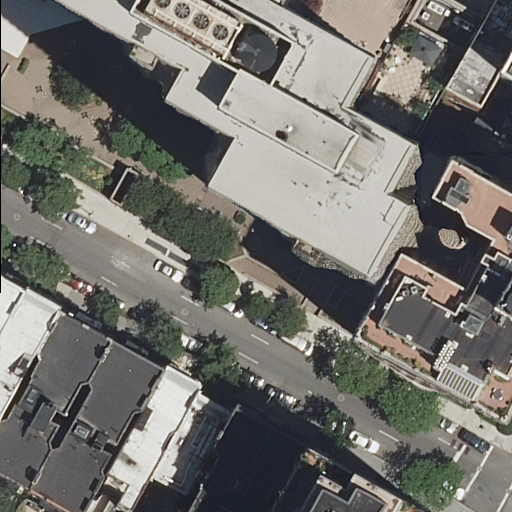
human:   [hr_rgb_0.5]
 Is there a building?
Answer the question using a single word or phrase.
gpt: yes

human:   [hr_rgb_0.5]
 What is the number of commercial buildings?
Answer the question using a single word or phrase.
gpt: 0

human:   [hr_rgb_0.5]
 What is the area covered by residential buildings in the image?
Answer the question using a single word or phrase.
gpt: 5055m2

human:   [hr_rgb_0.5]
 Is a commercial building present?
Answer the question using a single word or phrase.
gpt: no

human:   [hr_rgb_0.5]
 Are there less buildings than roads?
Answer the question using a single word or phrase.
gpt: no

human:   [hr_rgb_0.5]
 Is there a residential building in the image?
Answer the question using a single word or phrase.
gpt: yes

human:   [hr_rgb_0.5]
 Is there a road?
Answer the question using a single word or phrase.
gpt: yes

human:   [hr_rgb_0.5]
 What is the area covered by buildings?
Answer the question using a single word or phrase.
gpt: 5055m2

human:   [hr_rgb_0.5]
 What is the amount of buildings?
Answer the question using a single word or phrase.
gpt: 10

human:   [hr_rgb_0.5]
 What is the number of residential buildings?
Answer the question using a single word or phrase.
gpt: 10

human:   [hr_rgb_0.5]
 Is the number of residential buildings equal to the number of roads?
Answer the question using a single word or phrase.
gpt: no

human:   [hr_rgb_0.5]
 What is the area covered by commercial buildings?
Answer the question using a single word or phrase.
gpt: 0m2

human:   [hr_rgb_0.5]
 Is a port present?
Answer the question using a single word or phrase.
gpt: no

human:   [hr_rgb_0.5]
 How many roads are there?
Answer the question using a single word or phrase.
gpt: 4

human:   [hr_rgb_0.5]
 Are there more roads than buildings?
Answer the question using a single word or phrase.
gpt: no

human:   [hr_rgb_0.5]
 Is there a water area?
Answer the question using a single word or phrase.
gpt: no

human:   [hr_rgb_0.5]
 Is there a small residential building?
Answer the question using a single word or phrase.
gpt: yes

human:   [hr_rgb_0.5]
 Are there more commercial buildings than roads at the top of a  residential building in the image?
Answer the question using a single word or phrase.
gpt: no

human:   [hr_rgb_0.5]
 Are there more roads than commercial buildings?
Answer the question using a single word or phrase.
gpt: yes

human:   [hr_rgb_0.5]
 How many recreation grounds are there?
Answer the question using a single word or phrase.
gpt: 0

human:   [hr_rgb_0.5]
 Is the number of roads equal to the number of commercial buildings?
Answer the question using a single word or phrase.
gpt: no

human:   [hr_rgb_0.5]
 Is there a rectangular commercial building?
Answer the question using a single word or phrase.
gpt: no

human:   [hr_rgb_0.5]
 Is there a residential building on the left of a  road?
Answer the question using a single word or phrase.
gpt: yes

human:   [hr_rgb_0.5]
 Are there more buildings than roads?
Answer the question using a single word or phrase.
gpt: yes

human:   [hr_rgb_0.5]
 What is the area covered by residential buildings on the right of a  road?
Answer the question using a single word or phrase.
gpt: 1044m2

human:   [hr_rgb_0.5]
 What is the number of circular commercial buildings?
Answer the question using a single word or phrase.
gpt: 0

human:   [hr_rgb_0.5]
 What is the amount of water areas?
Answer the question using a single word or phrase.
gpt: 0

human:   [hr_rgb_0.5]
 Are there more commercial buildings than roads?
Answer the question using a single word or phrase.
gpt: no

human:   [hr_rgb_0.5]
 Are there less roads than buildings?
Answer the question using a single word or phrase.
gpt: yes

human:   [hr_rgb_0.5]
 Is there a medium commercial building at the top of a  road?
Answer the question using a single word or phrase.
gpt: no

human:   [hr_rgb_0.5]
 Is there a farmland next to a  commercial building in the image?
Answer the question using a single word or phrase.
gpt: no

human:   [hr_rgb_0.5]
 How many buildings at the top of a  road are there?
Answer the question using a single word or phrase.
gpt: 4

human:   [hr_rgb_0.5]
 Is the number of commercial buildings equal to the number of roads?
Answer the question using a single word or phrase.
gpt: no

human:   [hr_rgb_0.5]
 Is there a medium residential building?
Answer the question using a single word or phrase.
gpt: yes

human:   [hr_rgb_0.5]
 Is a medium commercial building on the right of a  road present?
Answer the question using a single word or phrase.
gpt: no

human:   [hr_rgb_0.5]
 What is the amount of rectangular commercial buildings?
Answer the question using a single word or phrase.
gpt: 0

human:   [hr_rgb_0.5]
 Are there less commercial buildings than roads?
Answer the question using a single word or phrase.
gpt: yes

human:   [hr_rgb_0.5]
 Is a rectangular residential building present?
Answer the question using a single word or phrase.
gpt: yes

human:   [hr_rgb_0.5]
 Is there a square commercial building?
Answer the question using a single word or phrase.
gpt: no

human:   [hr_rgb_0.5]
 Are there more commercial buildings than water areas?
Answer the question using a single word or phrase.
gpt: no

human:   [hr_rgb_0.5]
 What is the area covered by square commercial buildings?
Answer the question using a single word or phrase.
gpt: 0m2

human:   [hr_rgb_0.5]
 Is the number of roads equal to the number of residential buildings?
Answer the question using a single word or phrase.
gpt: no

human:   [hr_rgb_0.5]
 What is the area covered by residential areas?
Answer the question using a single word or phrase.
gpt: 0m2

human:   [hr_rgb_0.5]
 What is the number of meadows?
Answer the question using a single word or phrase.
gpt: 0

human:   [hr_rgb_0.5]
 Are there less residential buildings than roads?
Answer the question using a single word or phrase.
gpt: no

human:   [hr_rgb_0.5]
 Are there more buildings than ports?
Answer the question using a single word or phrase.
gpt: yes

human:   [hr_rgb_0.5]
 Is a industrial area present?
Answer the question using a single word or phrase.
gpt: no

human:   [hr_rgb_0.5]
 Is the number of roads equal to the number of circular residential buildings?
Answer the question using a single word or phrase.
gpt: no

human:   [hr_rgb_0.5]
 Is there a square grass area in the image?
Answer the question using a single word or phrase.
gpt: no

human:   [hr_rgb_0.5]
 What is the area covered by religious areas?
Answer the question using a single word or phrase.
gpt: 0m2

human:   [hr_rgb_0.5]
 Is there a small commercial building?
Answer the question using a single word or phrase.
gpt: no

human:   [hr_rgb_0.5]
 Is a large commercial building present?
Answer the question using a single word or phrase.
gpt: no

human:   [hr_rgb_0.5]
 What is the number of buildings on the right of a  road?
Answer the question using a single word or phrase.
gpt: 4

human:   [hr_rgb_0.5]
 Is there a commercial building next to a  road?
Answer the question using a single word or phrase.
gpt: no

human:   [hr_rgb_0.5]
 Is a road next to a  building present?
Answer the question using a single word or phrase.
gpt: yes

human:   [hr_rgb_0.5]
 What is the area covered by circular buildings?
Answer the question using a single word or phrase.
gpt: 0m2

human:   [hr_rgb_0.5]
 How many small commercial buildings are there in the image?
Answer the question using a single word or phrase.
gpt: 0

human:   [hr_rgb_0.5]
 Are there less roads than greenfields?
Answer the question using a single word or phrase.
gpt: no

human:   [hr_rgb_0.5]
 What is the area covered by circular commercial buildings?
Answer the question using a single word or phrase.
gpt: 0m2

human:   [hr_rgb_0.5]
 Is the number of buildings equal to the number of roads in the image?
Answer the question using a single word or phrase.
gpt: no

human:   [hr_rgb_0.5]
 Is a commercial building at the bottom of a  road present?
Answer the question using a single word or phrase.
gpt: no

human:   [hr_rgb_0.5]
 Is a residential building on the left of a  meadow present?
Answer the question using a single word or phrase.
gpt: no

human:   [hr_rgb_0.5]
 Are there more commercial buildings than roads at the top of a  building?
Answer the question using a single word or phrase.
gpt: no

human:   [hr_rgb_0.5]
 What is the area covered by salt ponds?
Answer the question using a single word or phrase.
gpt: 0m2